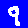
Digit: 9